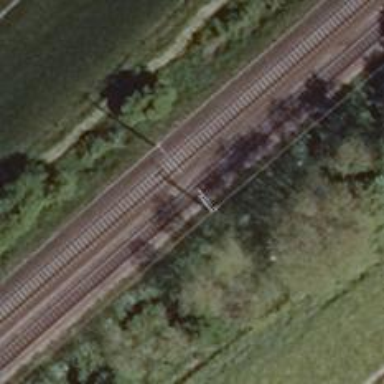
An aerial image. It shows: Milestone along the railway track with catenary mast.